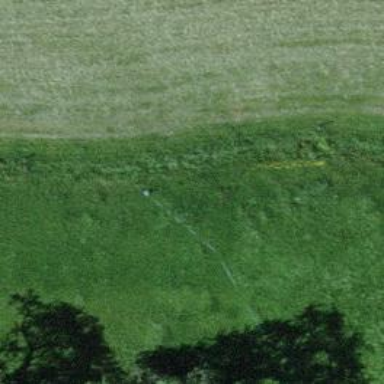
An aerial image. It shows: Ditch in the surroundings.